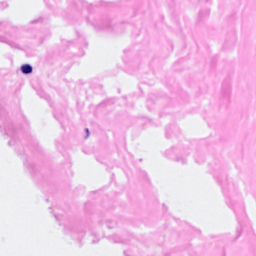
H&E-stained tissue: Breast